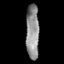
Tissue: skin
Cell type: Fibroblasts
Senescence score: 0.7714
Nuclear area (px): 704
Mean DAPI intensity: 142.922